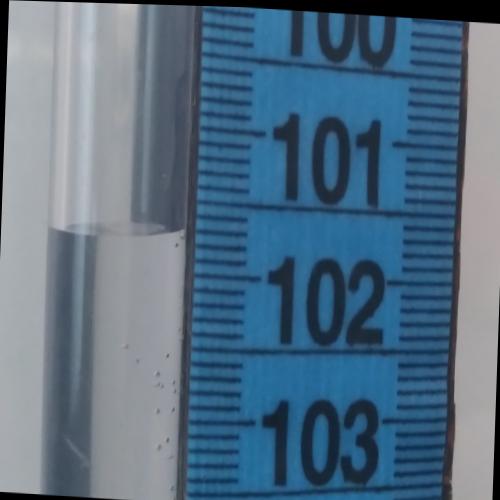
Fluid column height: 101.7 cm